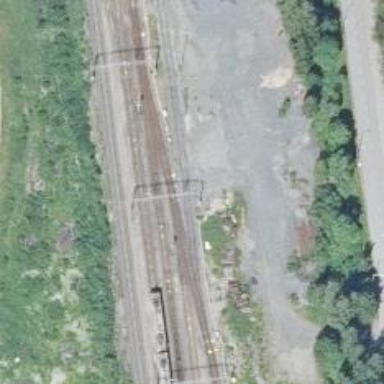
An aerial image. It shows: Railway signal.